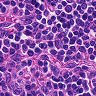
Metastatic tissue present: no